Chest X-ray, AP view. Patient: 11 years old, sex F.
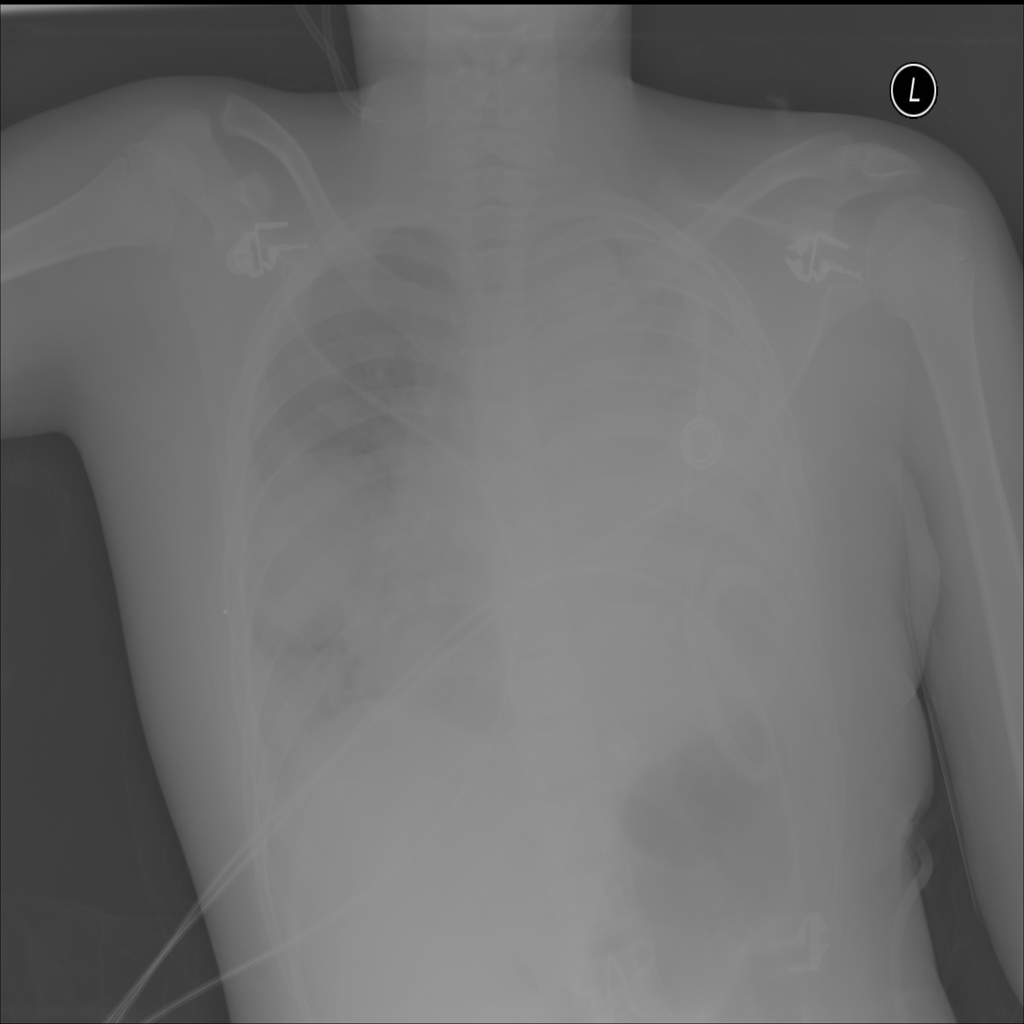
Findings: Mass